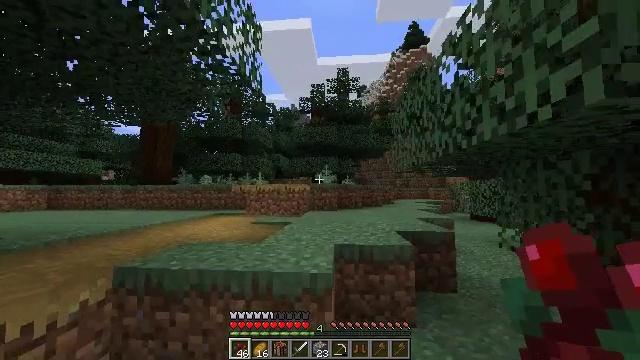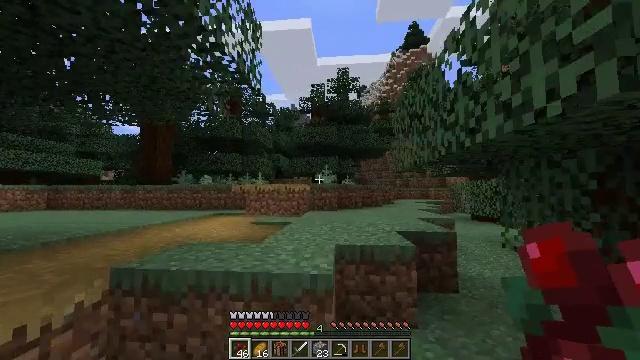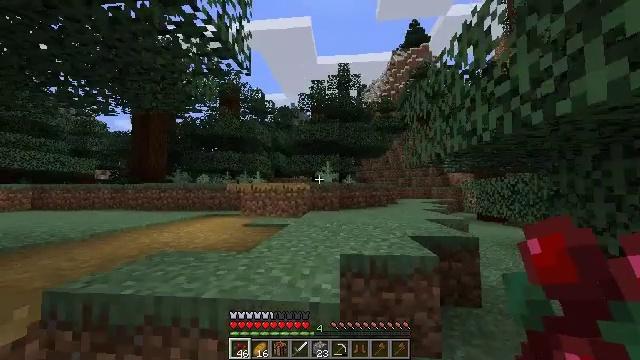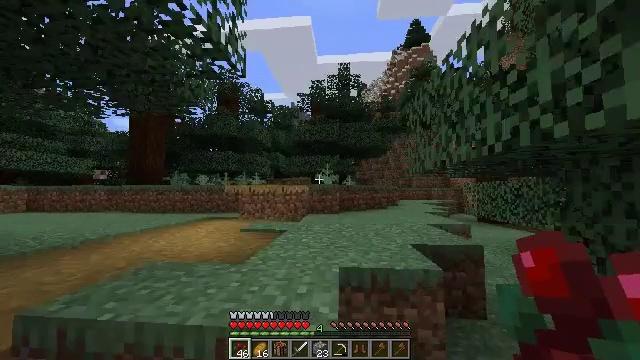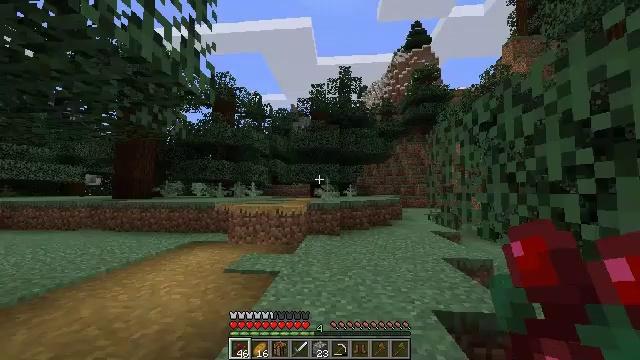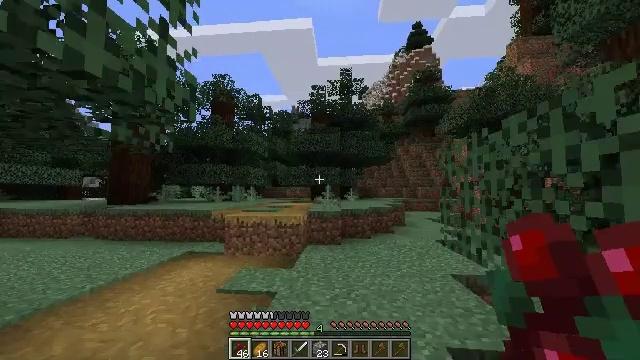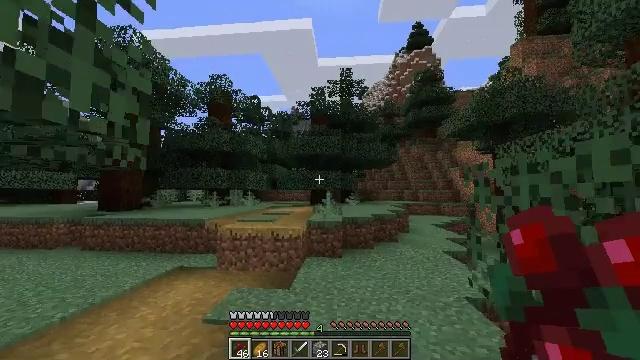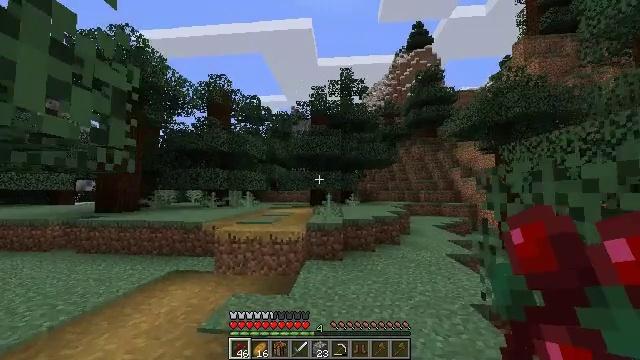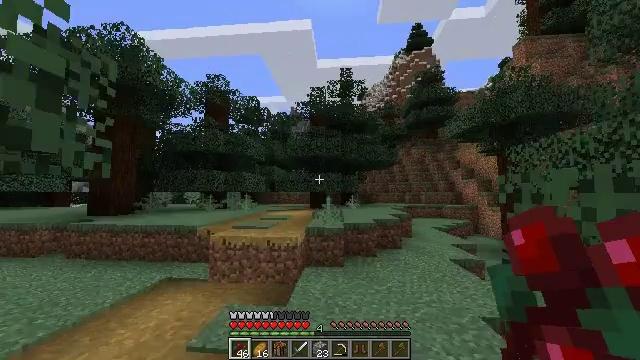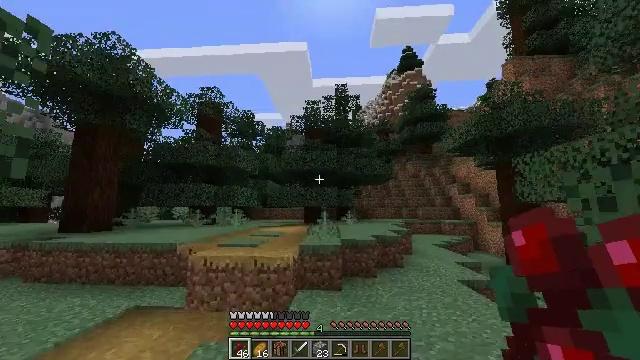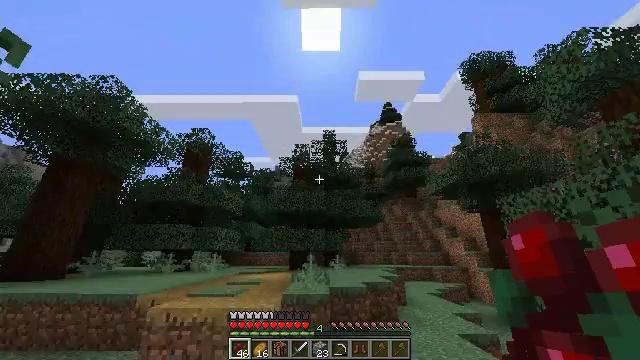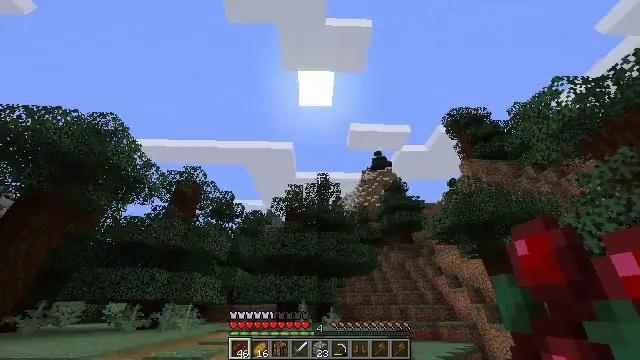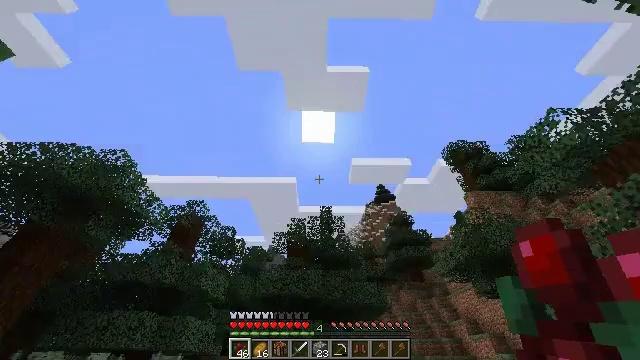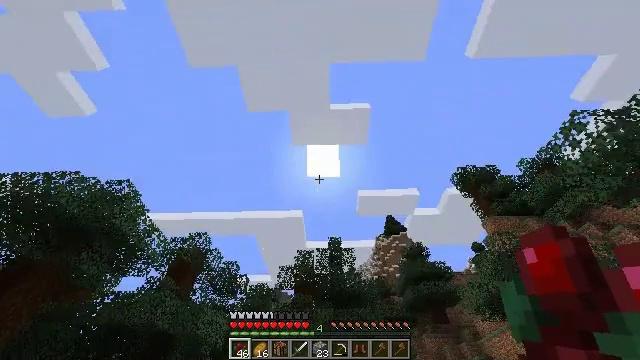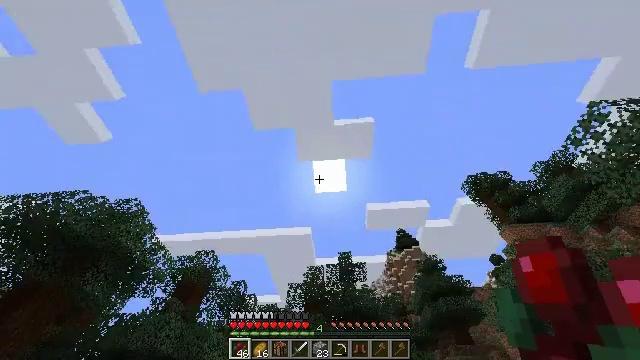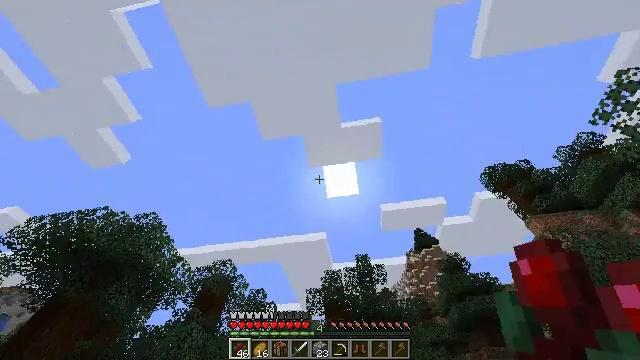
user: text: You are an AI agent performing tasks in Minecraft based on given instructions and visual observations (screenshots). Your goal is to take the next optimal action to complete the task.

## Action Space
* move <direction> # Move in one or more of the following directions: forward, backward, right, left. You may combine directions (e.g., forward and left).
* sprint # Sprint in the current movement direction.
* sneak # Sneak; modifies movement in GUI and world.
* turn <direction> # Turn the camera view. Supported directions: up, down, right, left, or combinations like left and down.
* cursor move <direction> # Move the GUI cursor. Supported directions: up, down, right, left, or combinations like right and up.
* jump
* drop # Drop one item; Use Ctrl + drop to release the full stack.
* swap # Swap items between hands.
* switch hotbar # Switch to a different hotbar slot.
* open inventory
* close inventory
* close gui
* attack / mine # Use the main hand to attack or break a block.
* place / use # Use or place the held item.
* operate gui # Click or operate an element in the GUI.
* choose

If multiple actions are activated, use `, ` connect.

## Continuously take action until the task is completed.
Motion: motion action
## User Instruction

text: Remove the blue bed from its location.
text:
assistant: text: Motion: move forward, sprint
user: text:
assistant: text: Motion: move forward, sprint
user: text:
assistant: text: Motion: move forward, sprint, jump
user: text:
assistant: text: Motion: move forward, sprint, jump
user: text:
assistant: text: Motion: move forward, sprint, jump
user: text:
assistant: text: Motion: move forward, sprint, jump
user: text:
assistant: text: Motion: move forward, sprint, jump
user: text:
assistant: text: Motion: move forward, sprint
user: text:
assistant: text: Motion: move forward, sprint, turn right and up
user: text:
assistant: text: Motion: move forward, sprint, turn right and up
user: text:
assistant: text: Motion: move forward, sprint, turn right and up
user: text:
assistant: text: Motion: move forward, sprint, turn up
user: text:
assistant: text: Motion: move forward, sprint, turn left and up
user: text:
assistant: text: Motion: move forward, sprint, turn left and up
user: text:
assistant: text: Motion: move forward, sprint, turn left and up
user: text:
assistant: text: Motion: move forward, turn left
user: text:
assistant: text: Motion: move forward, turn left
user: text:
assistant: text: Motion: move forward and move right, turn left
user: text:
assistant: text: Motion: move forward and move right
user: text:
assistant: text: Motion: move forward and move right
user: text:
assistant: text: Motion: move forward
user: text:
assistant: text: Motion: move forward
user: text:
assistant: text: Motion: move forward
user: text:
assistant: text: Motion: move forward
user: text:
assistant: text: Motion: move forward
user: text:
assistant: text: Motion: move forward
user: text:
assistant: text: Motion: no_op
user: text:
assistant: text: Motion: no_op
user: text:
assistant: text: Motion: no_op
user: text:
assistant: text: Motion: no_op